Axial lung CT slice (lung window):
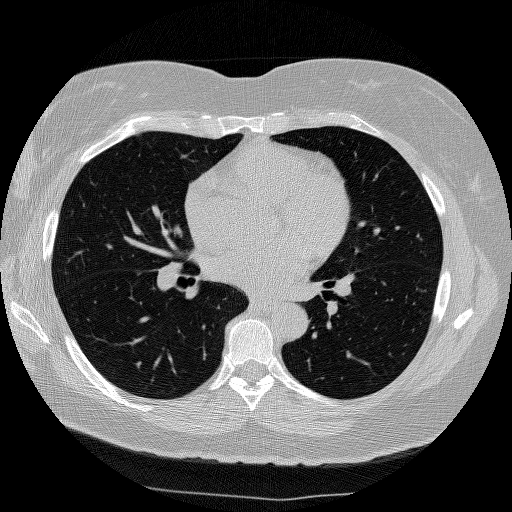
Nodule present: no